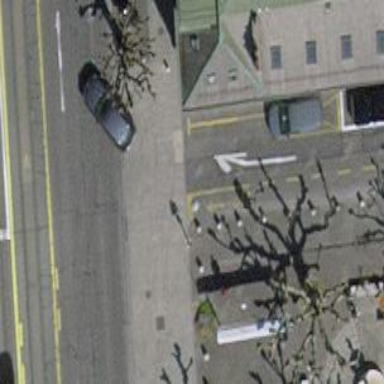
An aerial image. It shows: Pedestrian road with designated lane for cyclists on the left side. The surface of the road is asphalt.